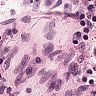
Metastatic tissue present: no